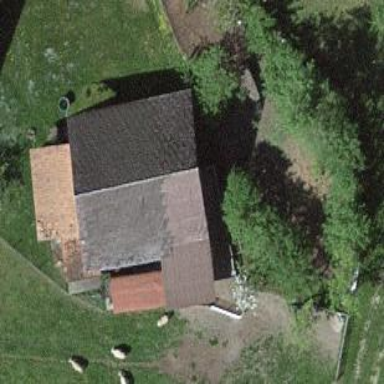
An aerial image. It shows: Rural barn.